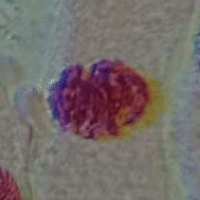
Label: prophase